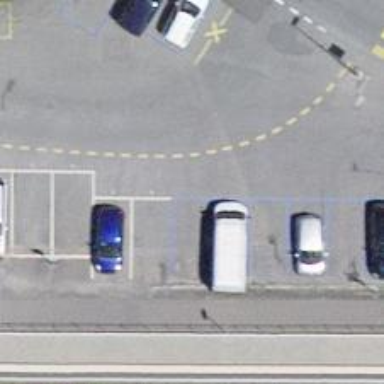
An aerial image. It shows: Car sharing facility.